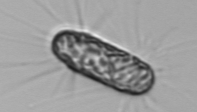
Label: Corethron_hystrix